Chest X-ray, AP view. Patient: 38 years old, sex F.
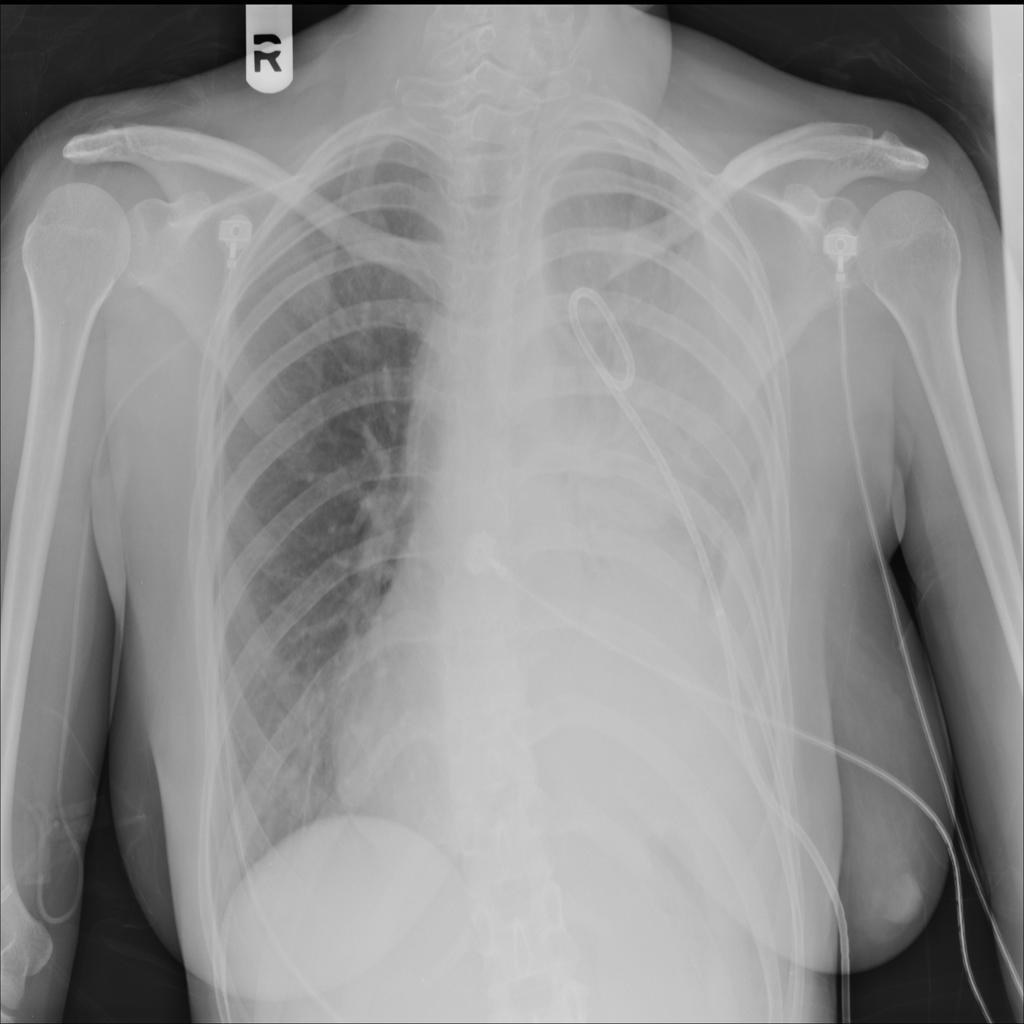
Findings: No Finding